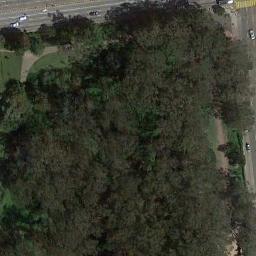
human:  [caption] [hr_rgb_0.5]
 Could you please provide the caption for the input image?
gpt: The forest is next to the road with some cars .

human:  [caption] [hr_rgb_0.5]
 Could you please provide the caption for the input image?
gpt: There are several rows of houses in this forest .

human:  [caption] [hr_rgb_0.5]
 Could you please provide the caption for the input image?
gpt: The forest with some sage green trees is surrounded by some roads .

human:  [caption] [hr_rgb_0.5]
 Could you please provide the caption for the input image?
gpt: Many trees with brown and green leaves are in a forest beside the T-shaped road .

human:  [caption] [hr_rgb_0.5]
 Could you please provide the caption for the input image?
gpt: A forest at the corner in urban area .